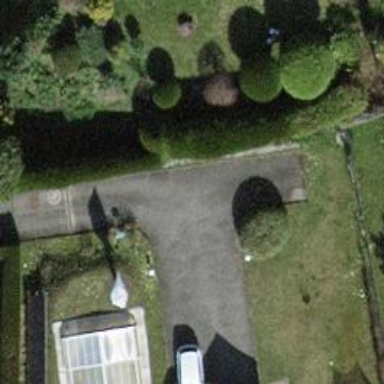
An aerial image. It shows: Driveway.